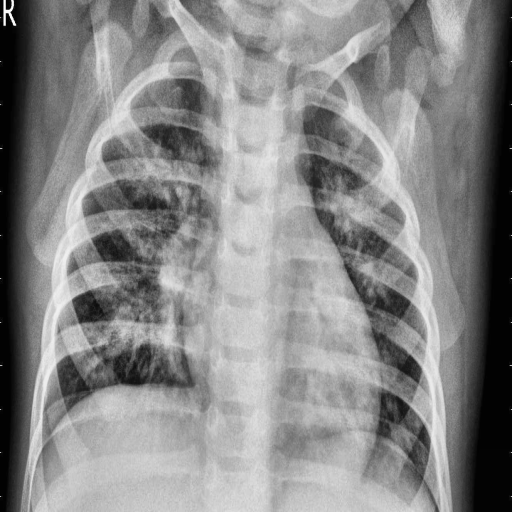
Finding: PNEUMONIA